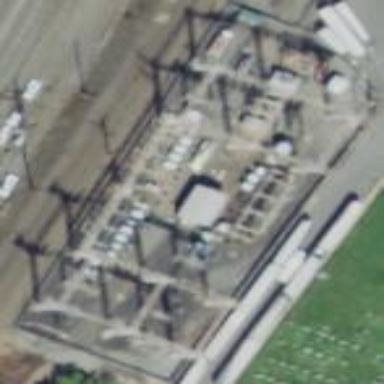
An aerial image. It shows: Substation for power supply.